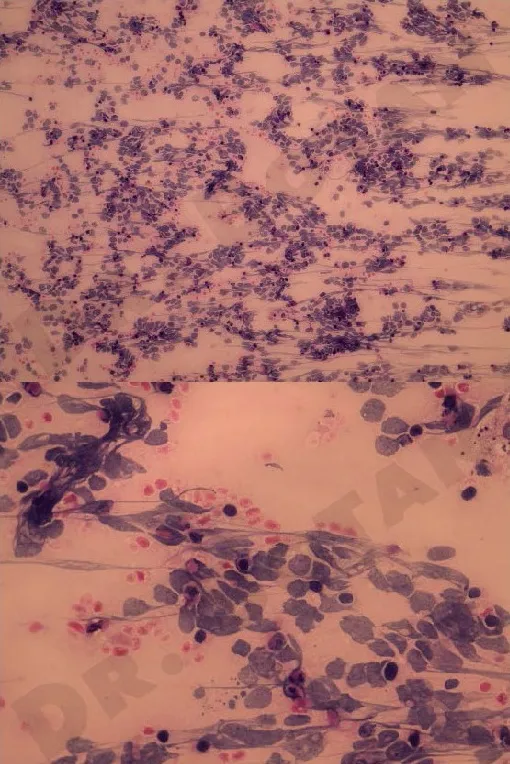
Fine needle aspiration biopsy, suggestive of a malignant tumor, small blue cells.
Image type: pathology (h&e)